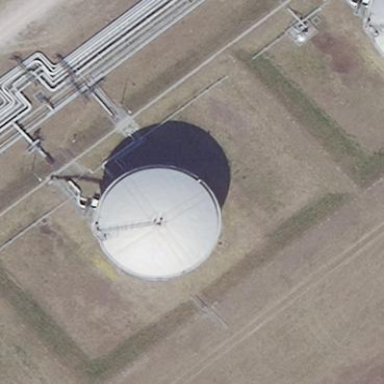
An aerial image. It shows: Storage tank building.